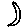
Label: moon